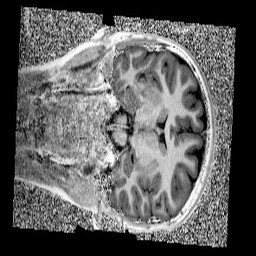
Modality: UNIT1
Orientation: coronal
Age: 12
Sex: female
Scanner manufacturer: siemens
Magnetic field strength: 3 T
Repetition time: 4 s
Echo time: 0.00299 s